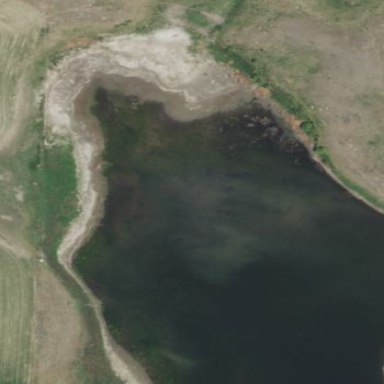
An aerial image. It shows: Reservoir.